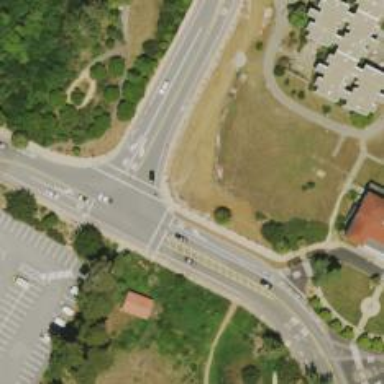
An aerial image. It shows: Uncontrolled zebra crossing.